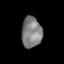
Tissue: lung
Cell type: Epithelial cells
Senescence score: 0.166
Nuclear area (px): 615
Mean DAPI intensity: 126.761